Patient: sex M, age 47
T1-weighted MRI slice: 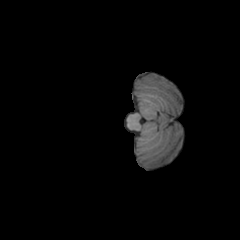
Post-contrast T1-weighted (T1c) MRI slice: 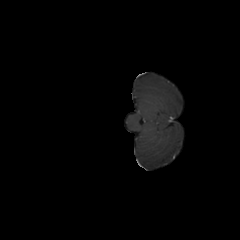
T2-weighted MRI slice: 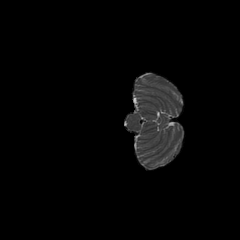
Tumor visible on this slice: no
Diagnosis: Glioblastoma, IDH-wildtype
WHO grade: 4